Question: I'm using the following snippet of code to attempt to copy a file from my application resources directory into the Documents area. I have used the below from the <URL> project on Github :
'''
// Set up the tessdata path. This is included in the application bundle
// but is copied to the Documents directory on the first run.
NSString *dataPath = [[self applicationDocumentsDirectory] stringByAppendingPathComponent:@"tessdata"];
NSFileManager *fileManager = [NSFileManager defaultManager];
NSLog(@"Datapath is %@", dataPath);
// If the expected store doesn't exist, copy the default store.
if (![fileManager fileExistsAtPath:dataPath ]) {
NSLog(@"File didn't exist at datapath...");
// get the path to the app bundle (with the tessdata dir)
NSString *bundlePath = [[NSBundle mainBundle] bundlePath];
NSString *tessdataPath = [bundlePath stringByAppendingPathComponent:@"tessdata"];
if (tessdataPath) {
[fileManager copyItemAtPath:tessdataPath toPath:dataPath error:NULL];
}
}
'''
This is the output I get from invoking the above :
> 2012-06-06 14:53:42.607 MyApp[1072:707] Datapath is
/var/mobile/Applications/9676D920-D6D1-4F86-9177-07CC3247A124/Documents/tessdata
Error opening data file
/var/mobile/Applications/9676D920-D6D1-4F86-9177-07CC3247A124/Documents/tessdata/eng.traineddata
I have the eng.traineddata file located in my xcode project like so
It appears that the Error is being reported when attempting to check if 'fileExistsAtPath', I wouldn't expect this to throw an error, but to either return YES or NO.
Is there an easier way to copy the 'eng.traineddata' file across, or have I made a mistake which can be corrected here?

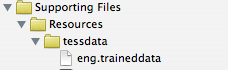
Answer: '''
NSFileManager *fileManager = [NSFileManager defaultManager];
NSError *error;
NSString *dataPath = [[self applicationDocumentsDirectory] stringByAppendingPathComponent:@"tessdata"];
NSLog(@"Datapath is %@", dataPath);
// If the expected store doesn't exist, copy the default store.
if ([fileManager fileExistsAtPath:dataPath] == NO)
{
NSString *tessdataPath = [[NSBundle mainBundle] pathForResource:@"eng" ofType:@"traineddata"];
[fileManager copyItemAtPath:tessdataPath toPath:dataPath error:&error];
}
-(NSString*) applicationDocumentsDirectory{
// Get the documents directory
NSArray *dirPaths = NSSearchPathForDirectoriesInDomains(NSDocumentDirectory, NSUserDomainMask, YES);
NSString *docsDir = [dirPaths objectAtIndex:0];
return docsDir;
}
'''